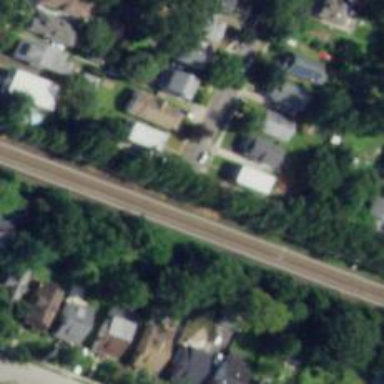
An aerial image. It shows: Rail line running along electrified embankment.